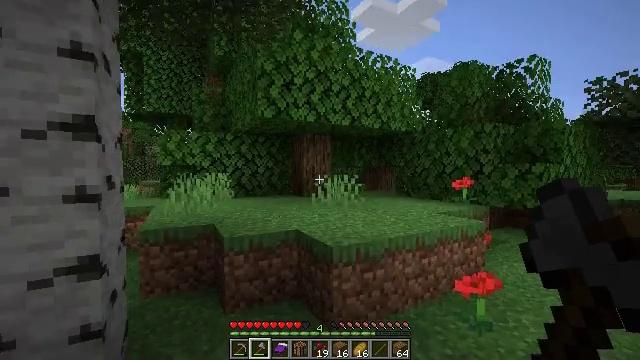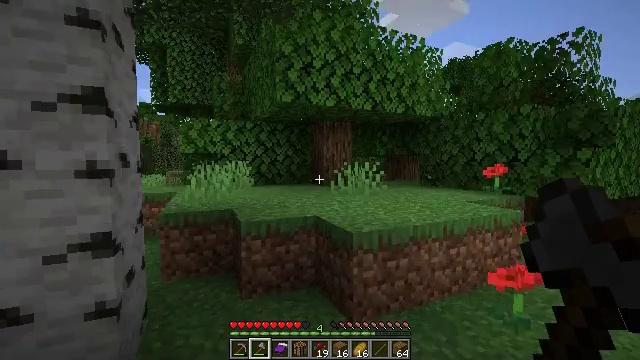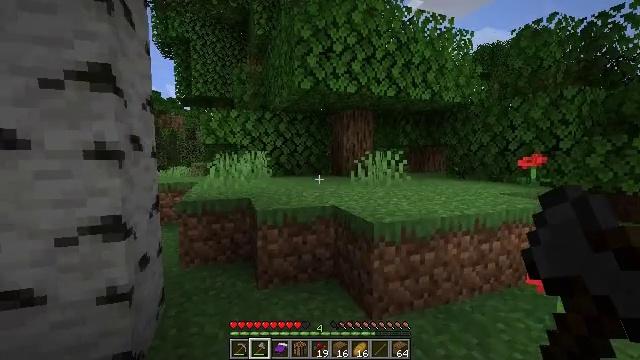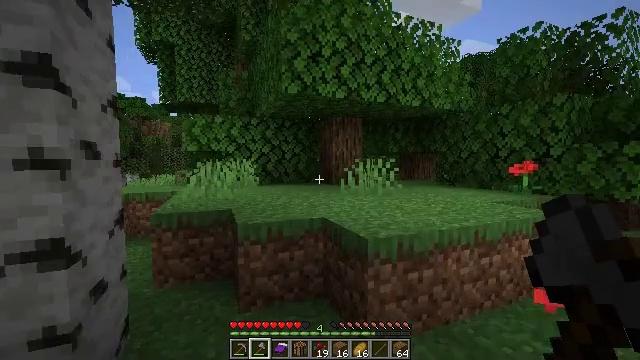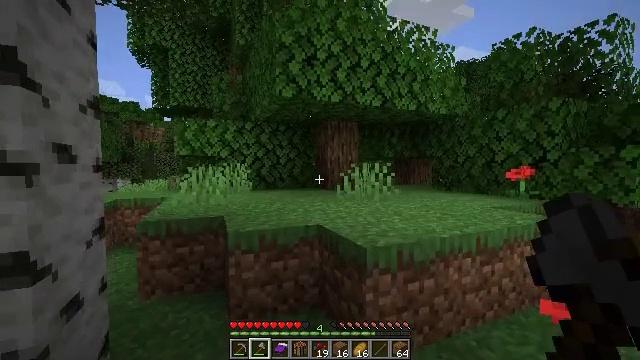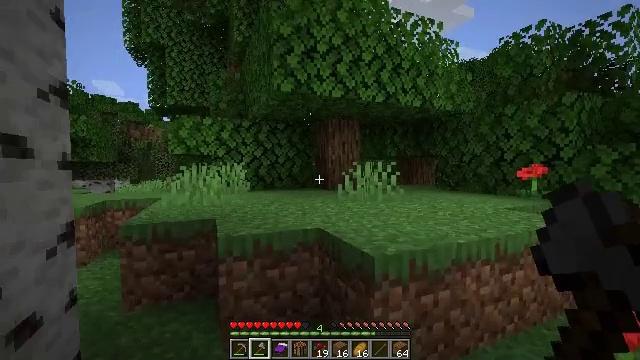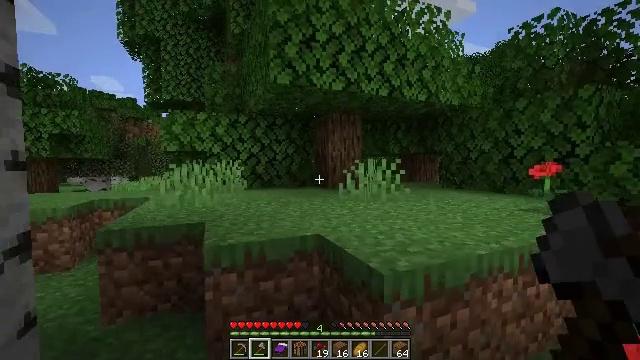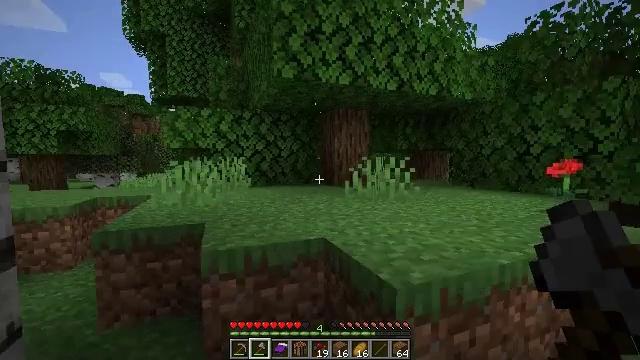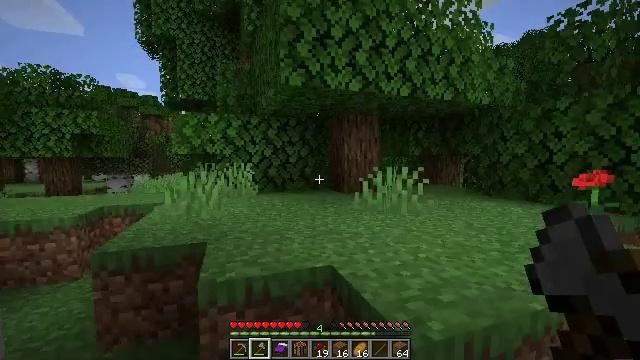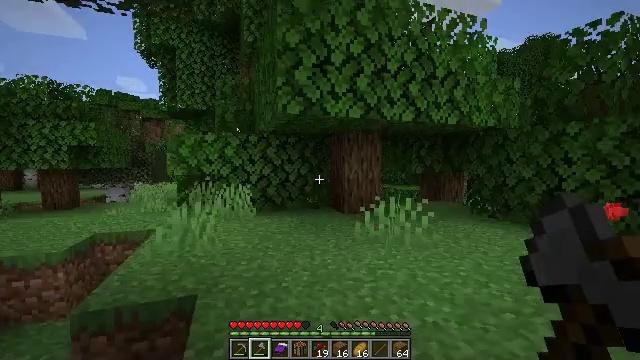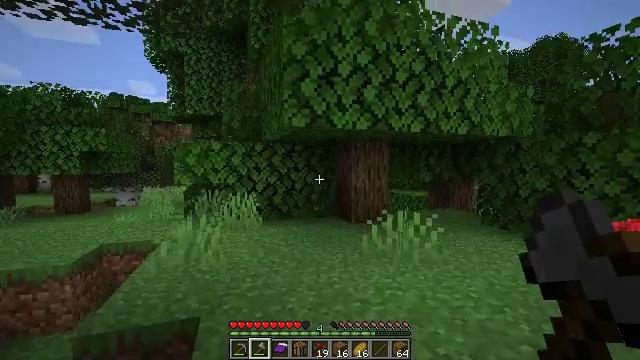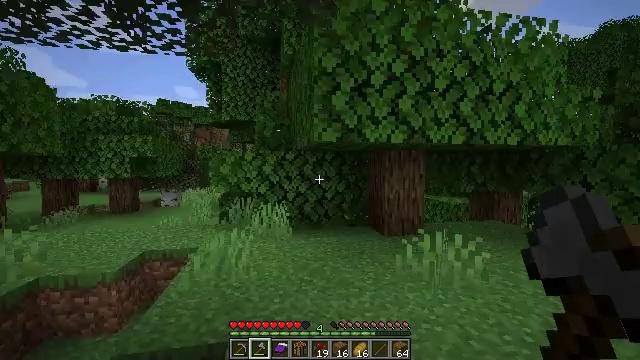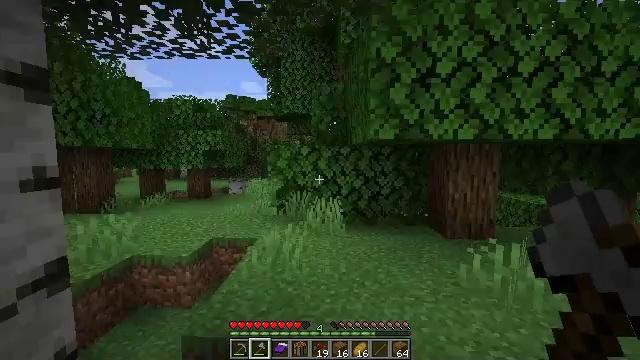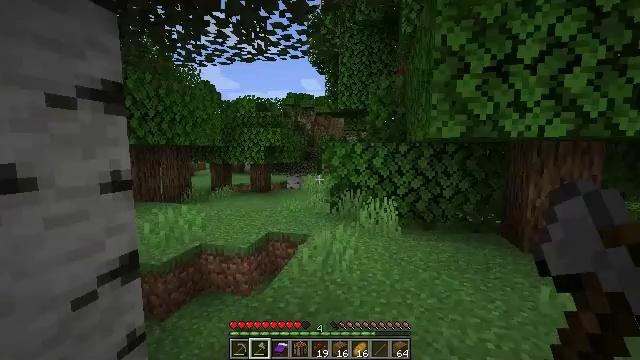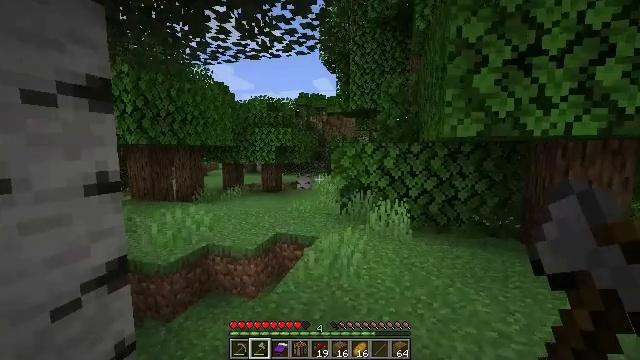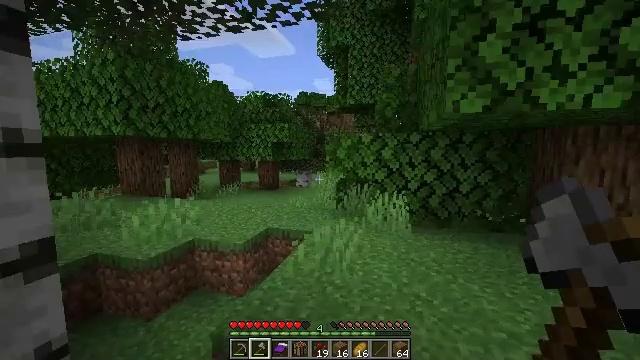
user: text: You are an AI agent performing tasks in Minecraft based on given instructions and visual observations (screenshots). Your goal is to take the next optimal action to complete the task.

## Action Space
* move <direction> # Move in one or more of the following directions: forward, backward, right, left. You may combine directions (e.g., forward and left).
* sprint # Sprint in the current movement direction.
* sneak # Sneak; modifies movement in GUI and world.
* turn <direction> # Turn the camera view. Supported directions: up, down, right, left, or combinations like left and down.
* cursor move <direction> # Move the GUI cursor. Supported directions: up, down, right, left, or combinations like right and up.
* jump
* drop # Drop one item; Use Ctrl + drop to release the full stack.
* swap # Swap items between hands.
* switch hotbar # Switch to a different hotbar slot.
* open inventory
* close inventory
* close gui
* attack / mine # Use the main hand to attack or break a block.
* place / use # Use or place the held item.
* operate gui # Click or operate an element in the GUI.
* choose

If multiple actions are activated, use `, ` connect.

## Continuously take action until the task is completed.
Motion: motion action
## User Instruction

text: Break the fire block.
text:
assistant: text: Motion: move forward, turn left and down
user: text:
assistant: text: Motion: move forward, turn left and down
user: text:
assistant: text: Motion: move forward, turn right and up
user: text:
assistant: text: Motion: move forward, turn right and up
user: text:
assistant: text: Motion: move forward
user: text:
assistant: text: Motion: move forward
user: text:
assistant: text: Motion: move forward, turn left
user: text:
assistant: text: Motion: move forward, turn left, jump
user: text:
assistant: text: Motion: move forward, jump
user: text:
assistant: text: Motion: move forward, turn left, jump
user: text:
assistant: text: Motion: move forward, turn left, jump
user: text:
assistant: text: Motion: move forward, turn left and down
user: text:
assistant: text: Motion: move forward, turn left and down
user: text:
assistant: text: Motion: move forward, turn left
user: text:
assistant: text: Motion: move forward
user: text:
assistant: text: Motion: move forward, turn left
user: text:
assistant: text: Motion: move forward, jump
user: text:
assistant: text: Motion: move forward, jump
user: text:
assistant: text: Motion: move forward, jump
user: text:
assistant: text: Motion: move forward, jump
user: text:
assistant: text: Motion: move forward, turn down, jump
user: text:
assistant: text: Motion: move forward, jump
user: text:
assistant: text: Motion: move forward, jump
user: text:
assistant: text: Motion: move forward, jump
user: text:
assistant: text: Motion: move forward, jump
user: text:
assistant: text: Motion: move forward
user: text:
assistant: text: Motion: move forward
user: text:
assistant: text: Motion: move forward
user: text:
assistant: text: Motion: move forward
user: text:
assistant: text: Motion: move forward, sprint